Aerial crown-view tile of a tropical tree (Barro Colorado Island, Panama), acquired 20241014:
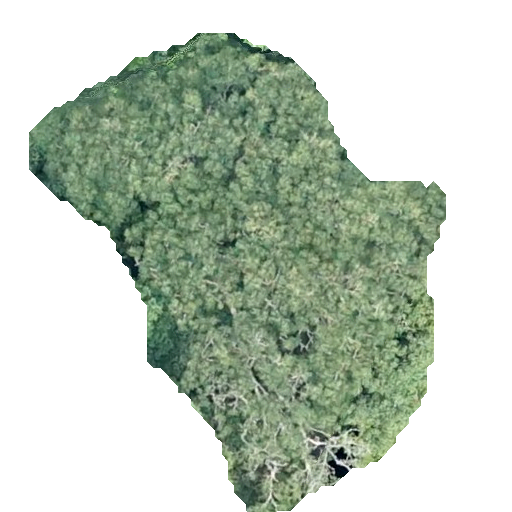
Species: Tabebuia rosea
GBIF accepted scientific name: Tabebuia rosea
Crown area: 181.559 m²